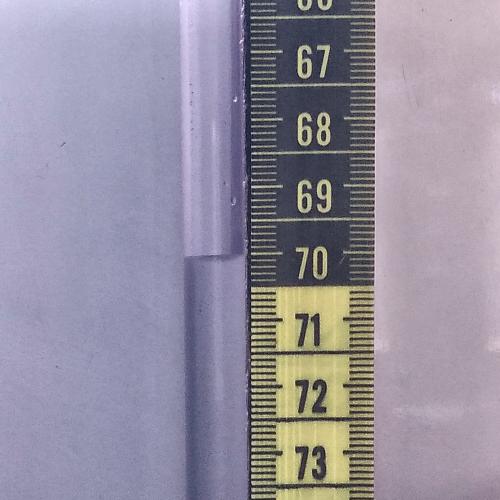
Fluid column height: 70.0 cm